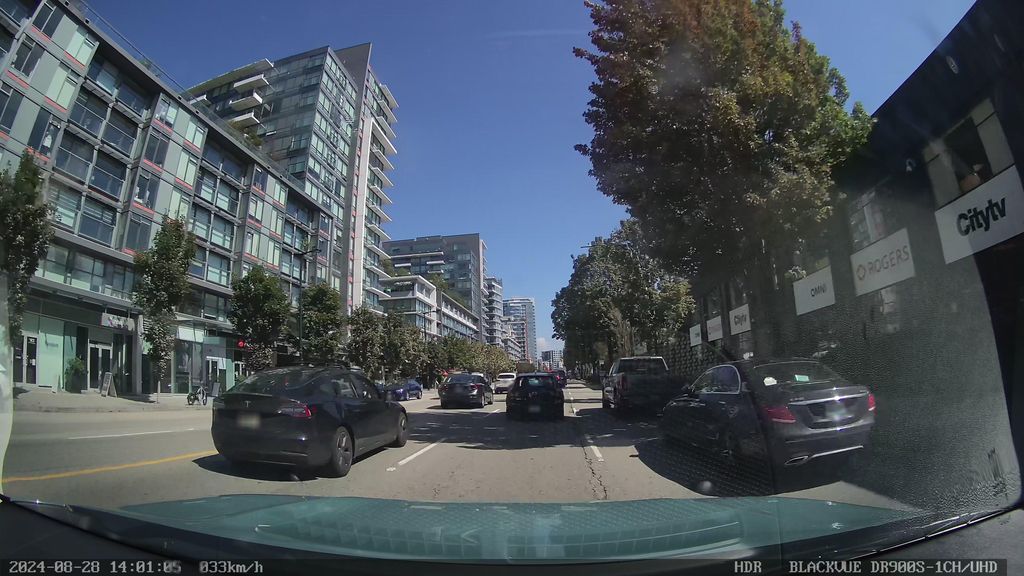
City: vancouver